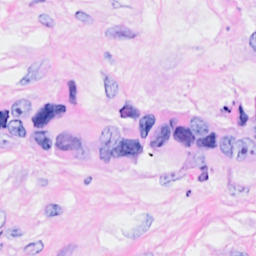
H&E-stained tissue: Breast